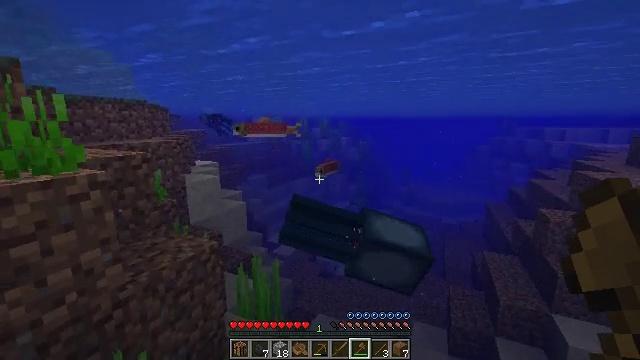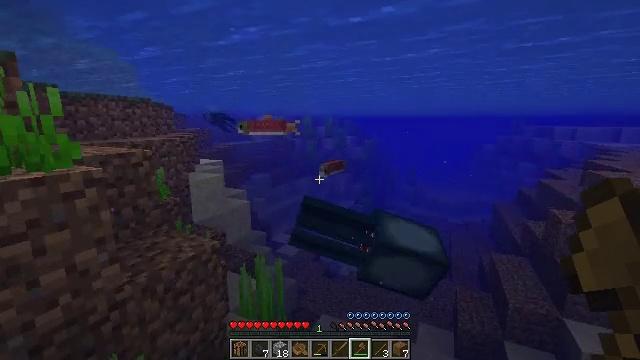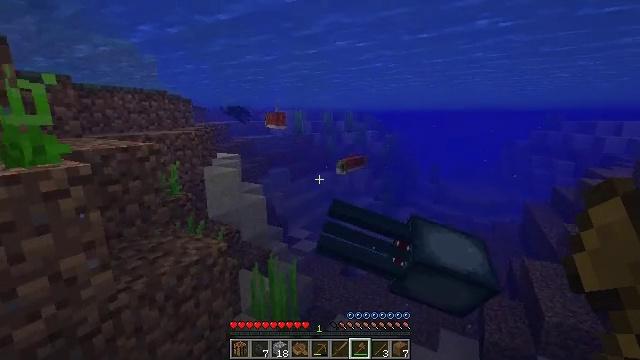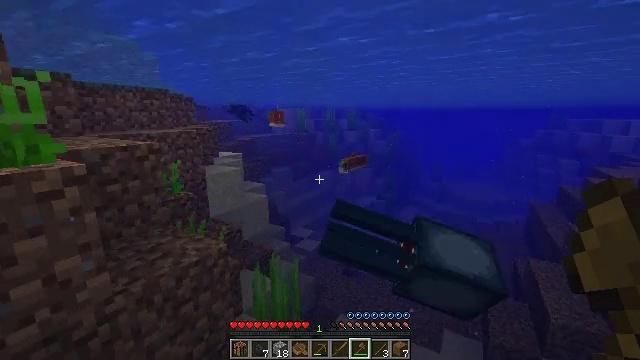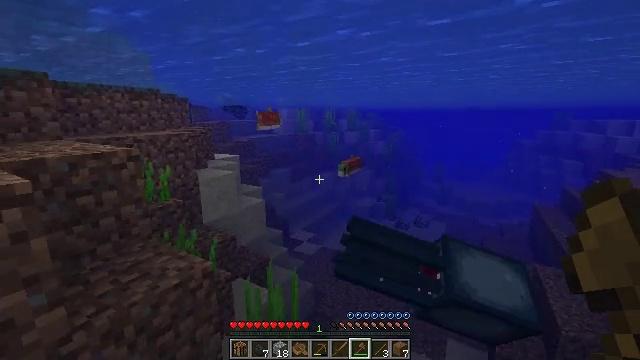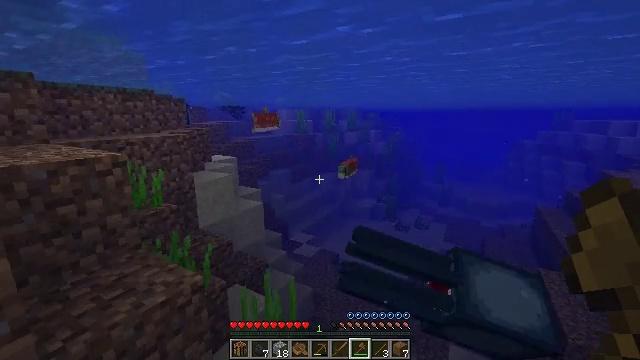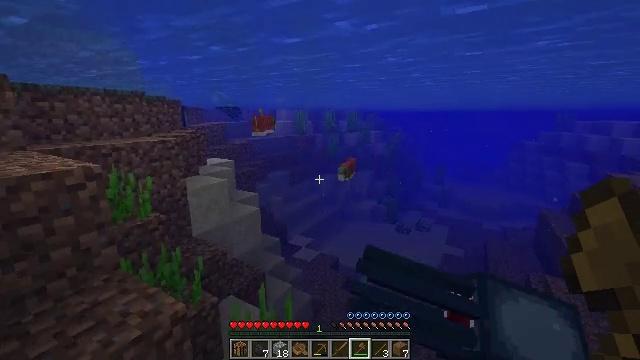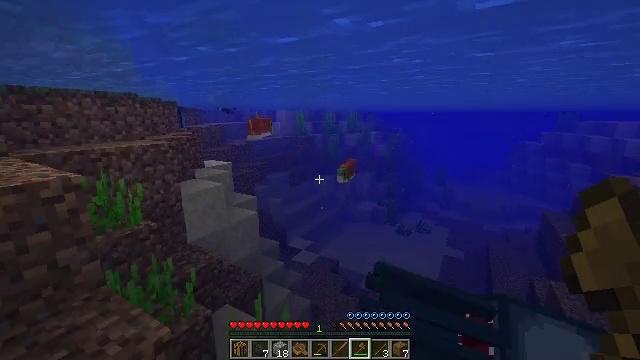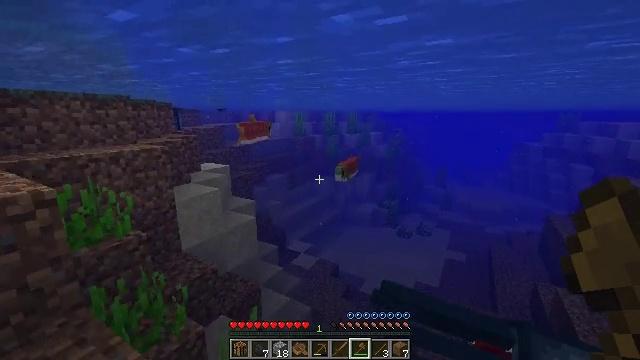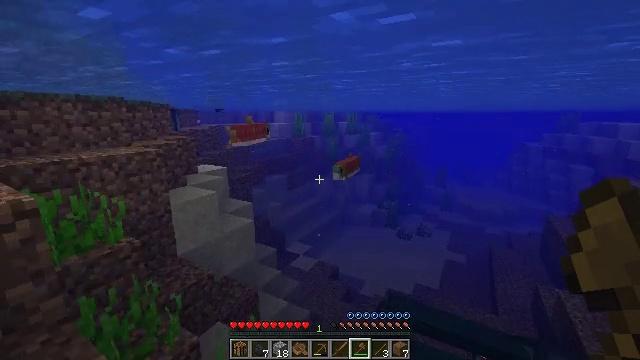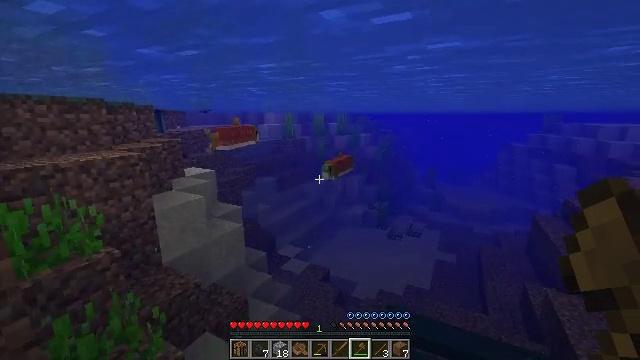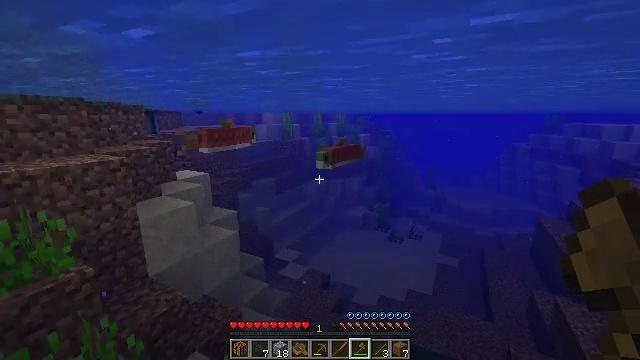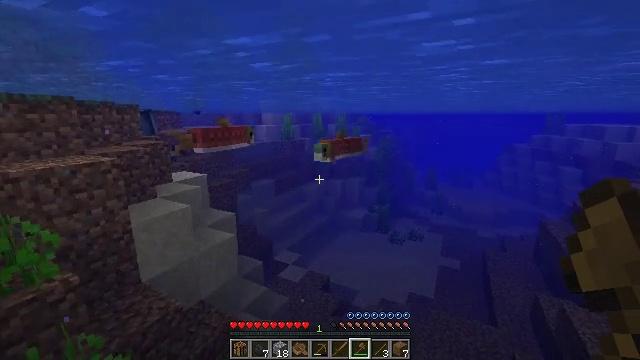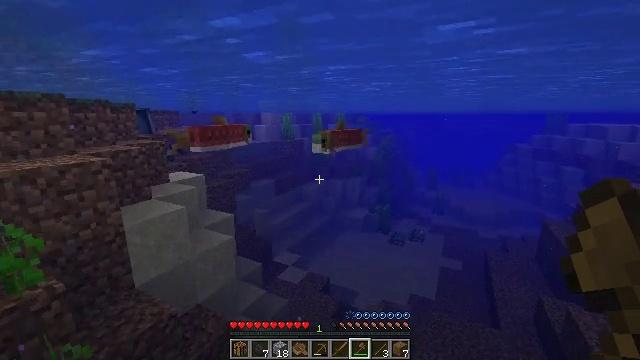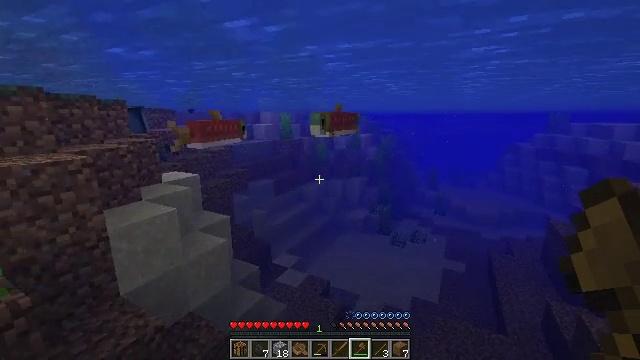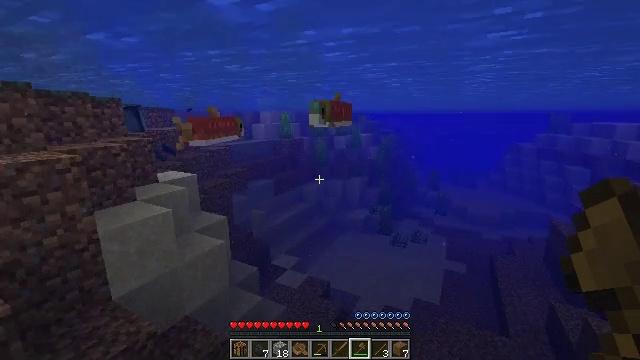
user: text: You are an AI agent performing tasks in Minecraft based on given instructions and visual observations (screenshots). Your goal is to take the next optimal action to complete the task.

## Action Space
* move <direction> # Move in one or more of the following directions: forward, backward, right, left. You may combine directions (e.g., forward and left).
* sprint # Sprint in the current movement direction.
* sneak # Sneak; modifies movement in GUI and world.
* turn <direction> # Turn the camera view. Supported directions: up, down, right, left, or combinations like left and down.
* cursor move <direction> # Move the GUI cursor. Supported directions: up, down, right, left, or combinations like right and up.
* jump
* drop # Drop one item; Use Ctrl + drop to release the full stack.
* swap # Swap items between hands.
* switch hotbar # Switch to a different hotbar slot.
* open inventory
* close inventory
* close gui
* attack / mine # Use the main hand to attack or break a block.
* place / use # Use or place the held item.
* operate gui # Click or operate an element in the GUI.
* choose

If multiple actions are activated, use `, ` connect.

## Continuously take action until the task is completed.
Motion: motion action
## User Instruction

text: Kill aquatic mobs.
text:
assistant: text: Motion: move forward, sprint, turn left, jump
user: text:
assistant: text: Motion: move forward, sprint, turn left and down, jump
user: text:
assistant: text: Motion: move forward, sprint, jump
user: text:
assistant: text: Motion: move forward, sprint, jump
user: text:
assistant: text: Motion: move forward, sprint, jump
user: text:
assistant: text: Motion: move forward, sprint, jump
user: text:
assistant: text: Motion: move forward, sprint, jump
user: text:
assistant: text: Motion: move forward, sprint, jump
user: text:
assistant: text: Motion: move forward, sprint, jump
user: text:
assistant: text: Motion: move forward, sprint, turn right
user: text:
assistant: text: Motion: move forward, sprint
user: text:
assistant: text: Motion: move forward, sprint
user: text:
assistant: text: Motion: move forward, sprint
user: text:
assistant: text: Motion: move forward, sprint
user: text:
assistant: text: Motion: move forward, sprint
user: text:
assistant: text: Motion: move forward, sprint
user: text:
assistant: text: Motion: move forward, sprint
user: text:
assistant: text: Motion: move forward, sprint, turn up
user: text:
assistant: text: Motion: move forward, sprint, turn up
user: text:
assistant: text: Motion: move forward, sprint, turn up
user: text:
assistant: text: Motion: move forward, sprint, turn up
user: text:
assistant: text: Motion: move forward, sprint, turn left and up
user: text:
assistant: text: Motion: move forward, sprint, turn up
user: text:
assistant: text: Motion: move forward, sprint, turn up
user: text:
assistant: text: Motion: move forward, sprint, turn left and down, attack / mine
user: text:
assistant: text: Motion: move forward, sprint, turn left and down, attack / mine
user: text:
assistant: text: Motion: attack / mine
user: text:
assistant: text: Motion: turn left and up, attack / mine
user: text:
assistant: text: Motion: turn left and up
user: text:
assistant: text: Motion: turn left and up